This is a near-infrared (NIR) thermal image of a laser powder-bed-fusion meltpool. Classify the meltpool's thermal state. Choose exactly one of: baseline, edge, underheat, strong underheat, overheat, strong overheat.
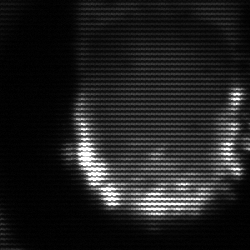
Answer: baseline